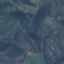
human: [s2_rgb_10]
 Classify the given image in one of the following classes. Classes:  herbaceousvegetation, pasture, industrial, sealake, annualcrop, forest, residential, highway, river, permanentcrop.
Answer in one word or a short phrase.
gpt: HerbaceousVegetation